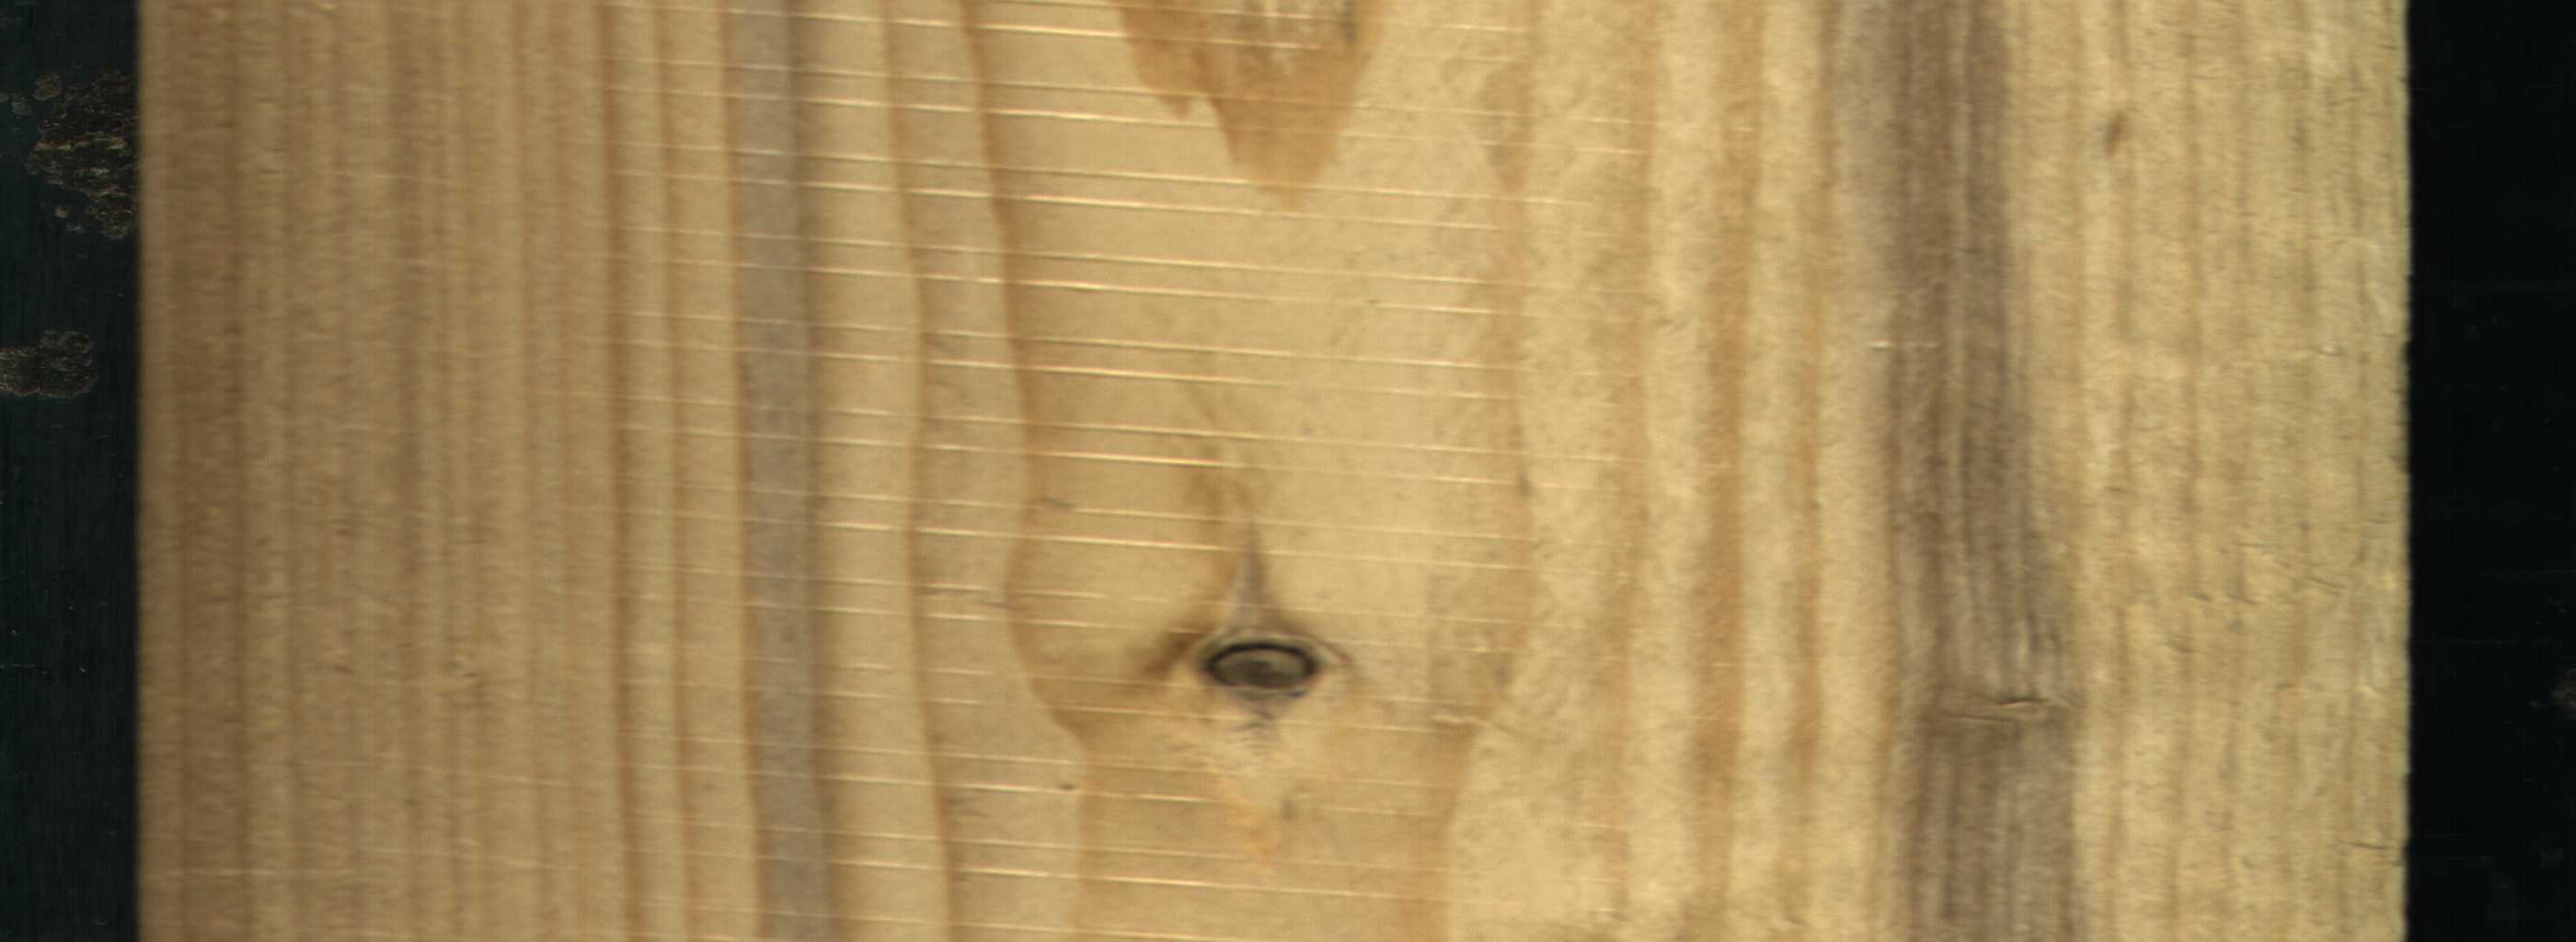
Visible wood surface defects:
Dead_Knot